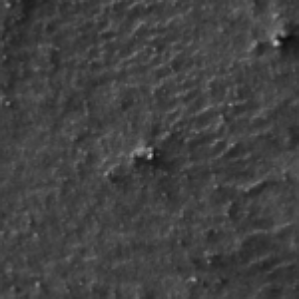
Label: frost